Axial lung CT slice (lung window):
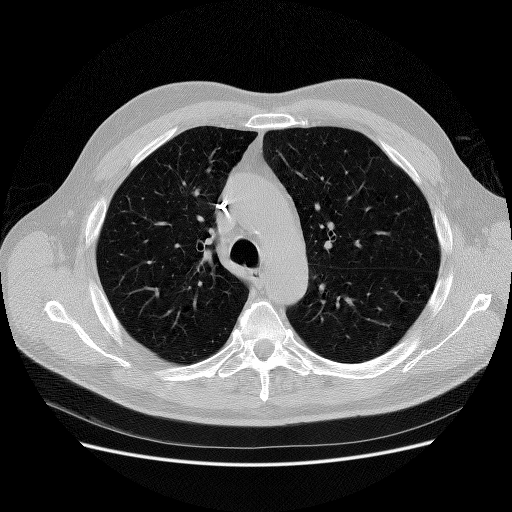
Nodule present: no